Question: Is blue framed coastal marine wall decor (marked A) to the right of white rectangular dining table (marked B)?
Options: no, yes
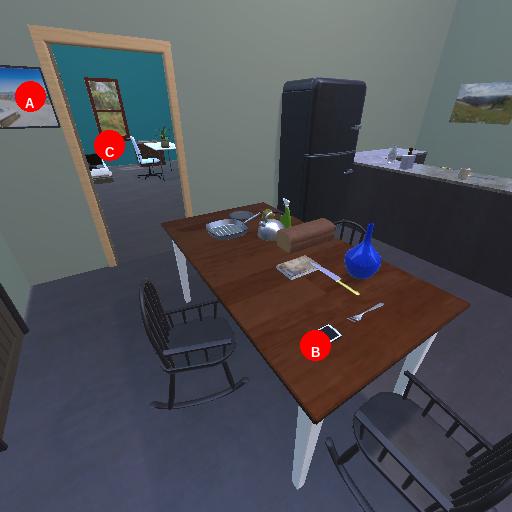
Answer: no